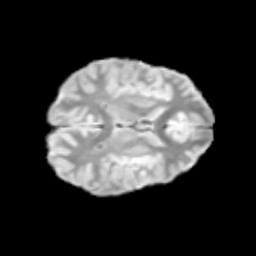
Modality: T2w
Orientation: axial
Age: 11
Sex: female
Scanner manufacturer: siemens
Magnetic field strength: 3 T
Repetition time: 3.8 s
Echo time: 0.07 s